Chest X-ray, AP view. Patient: 42 years old, sex M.
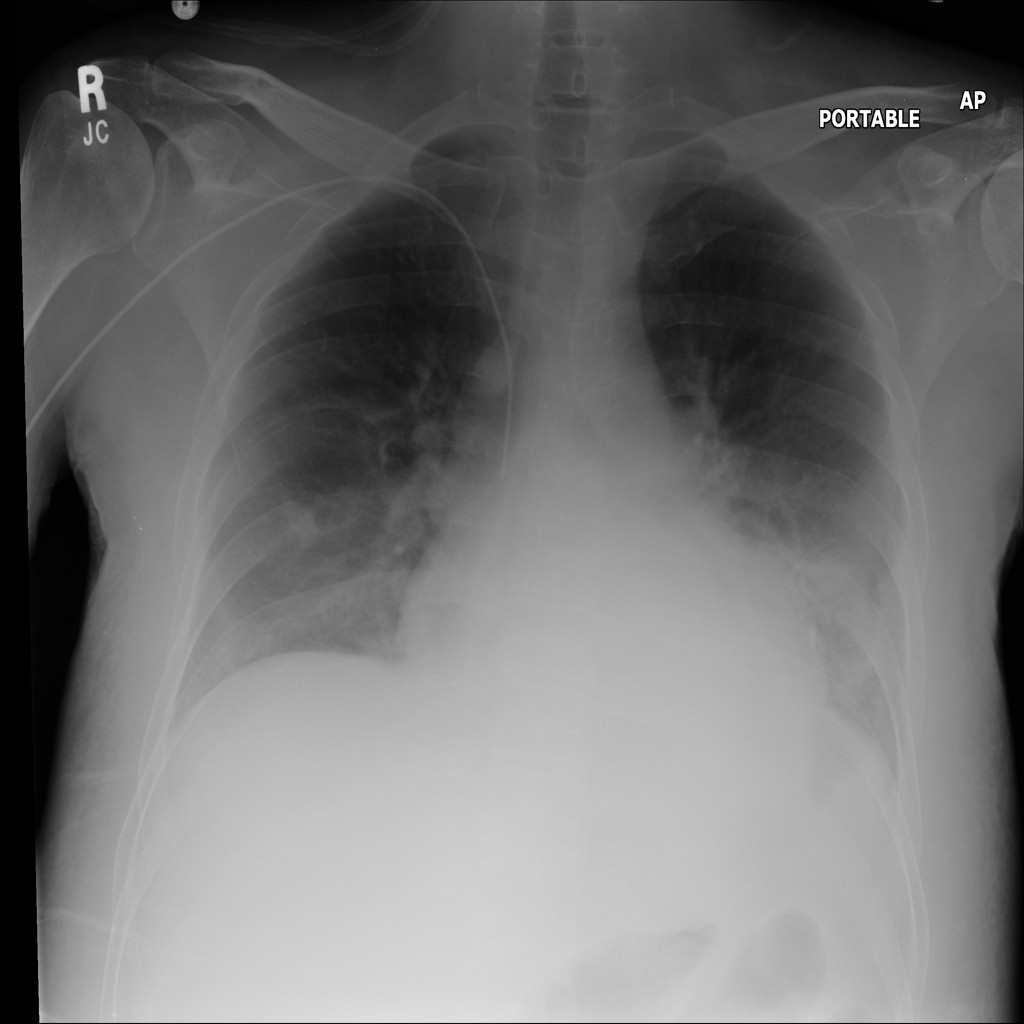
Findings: Atelectasis, Mass